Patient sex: F
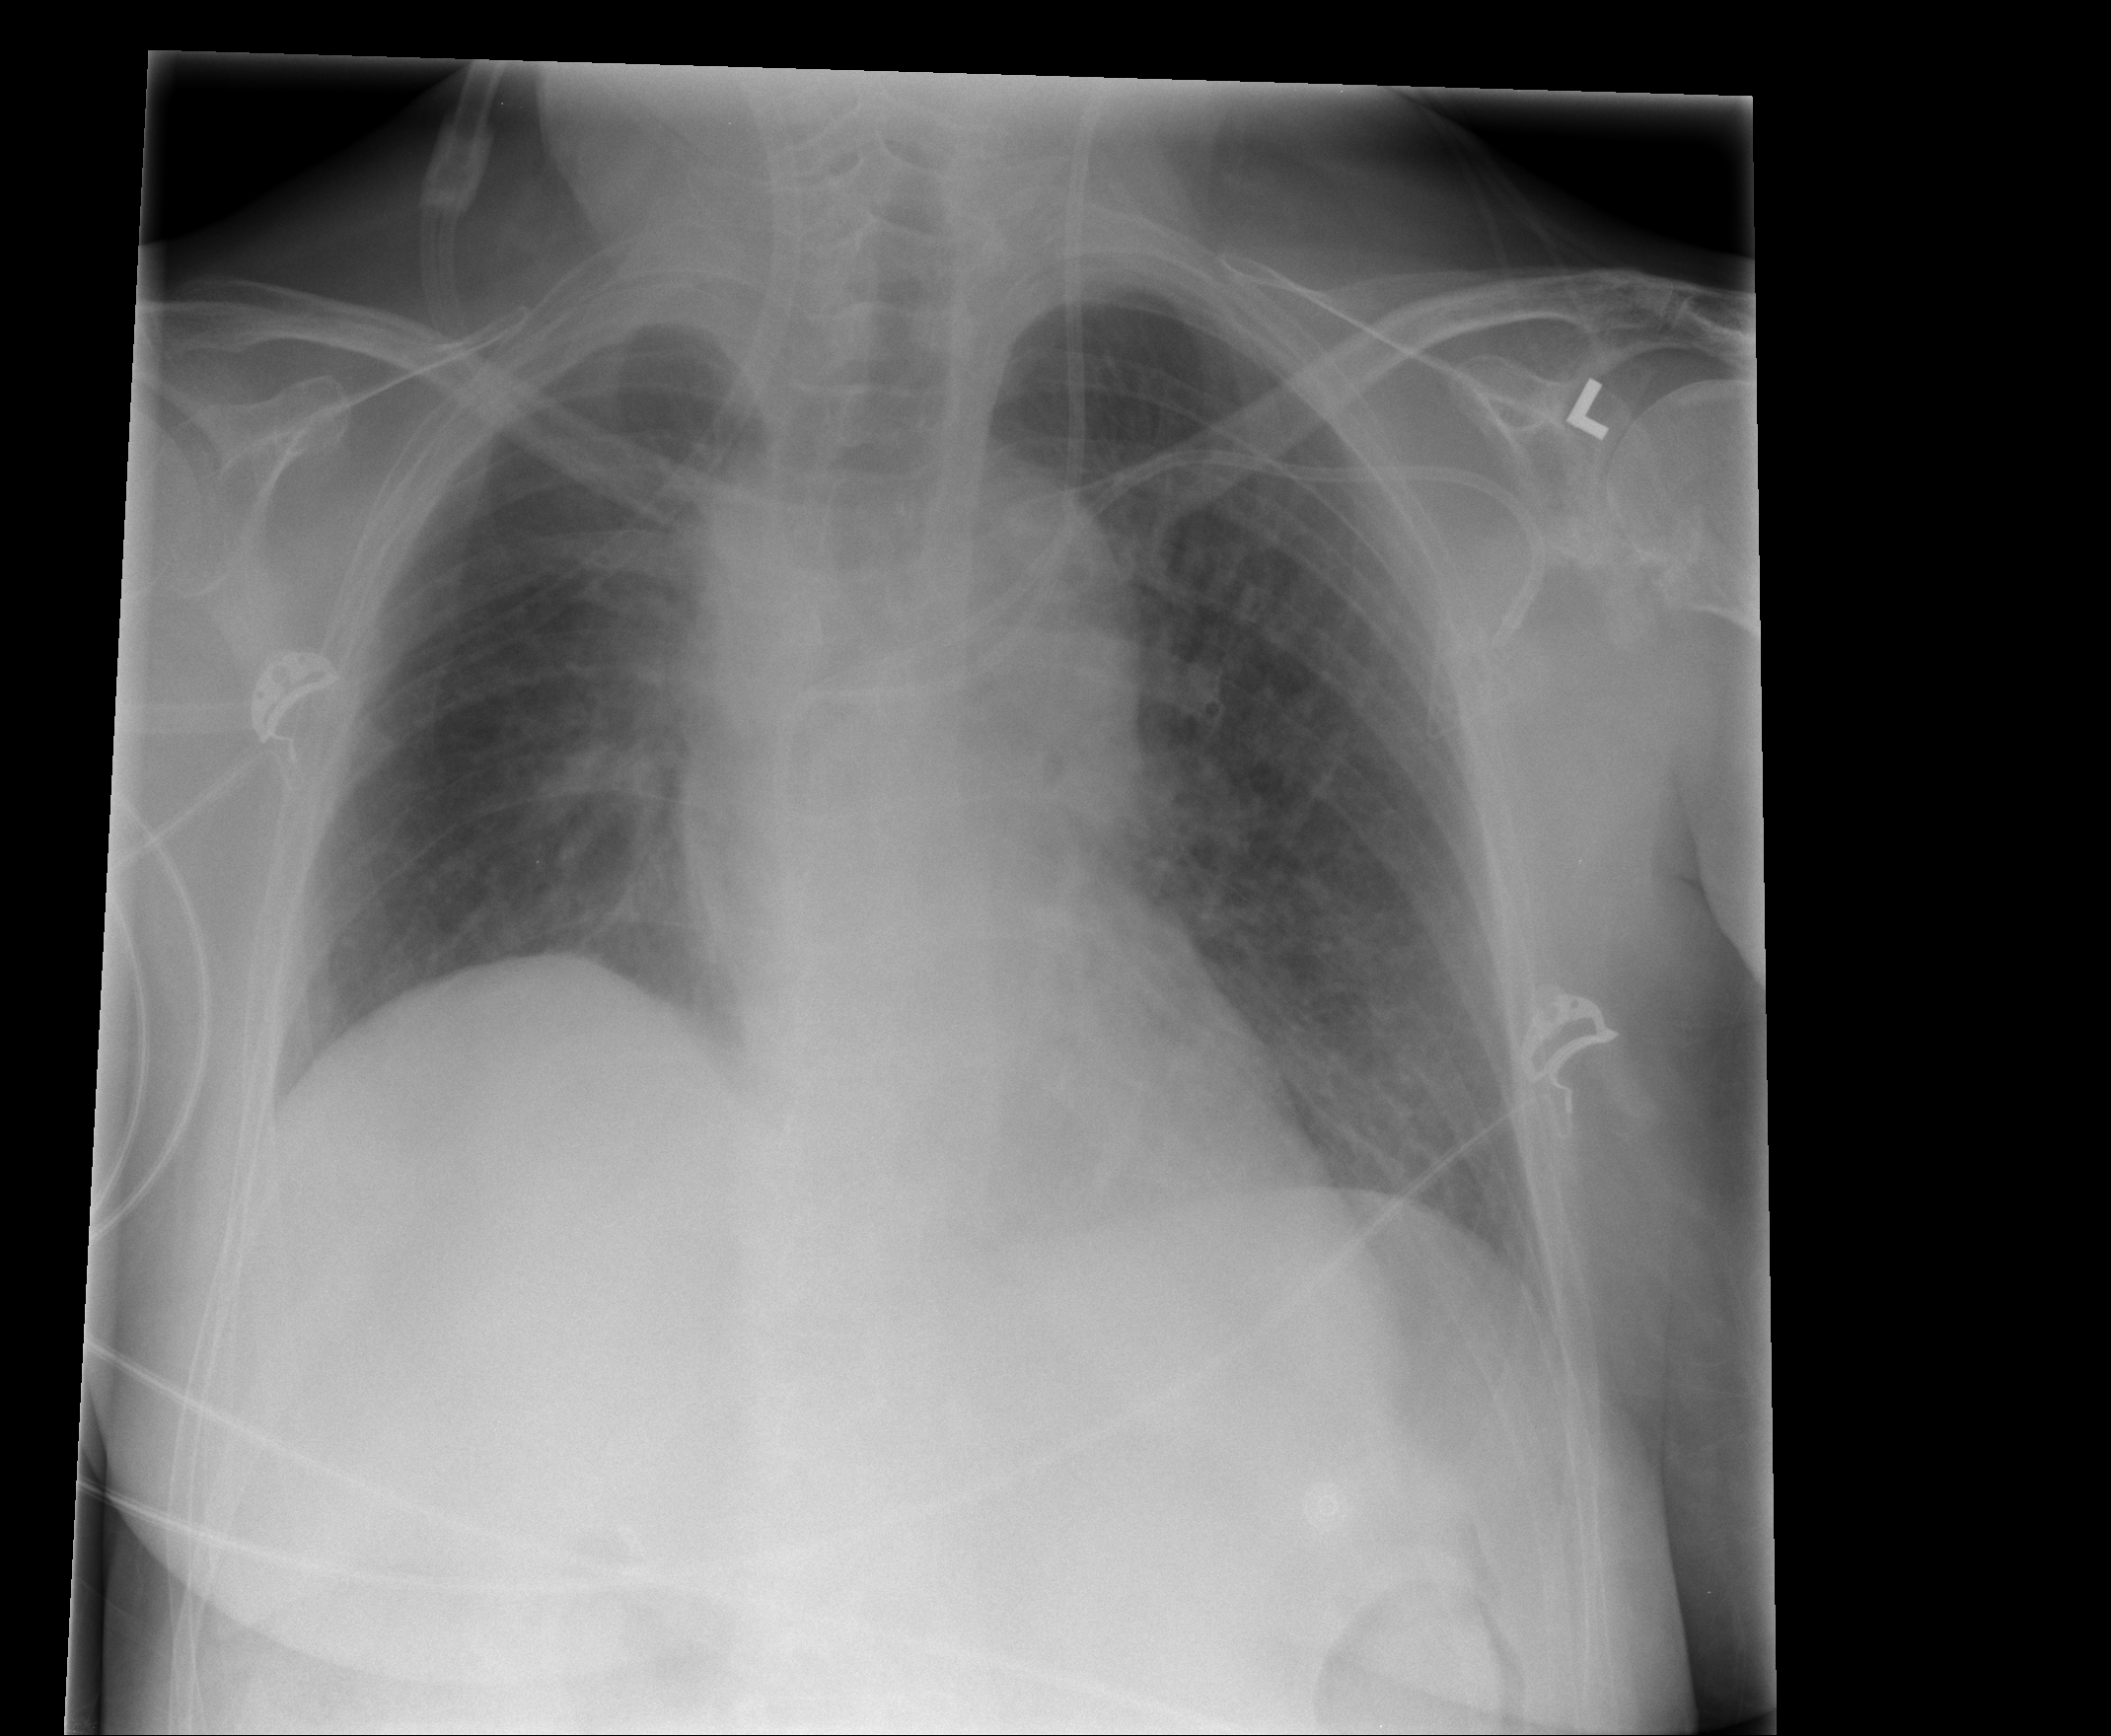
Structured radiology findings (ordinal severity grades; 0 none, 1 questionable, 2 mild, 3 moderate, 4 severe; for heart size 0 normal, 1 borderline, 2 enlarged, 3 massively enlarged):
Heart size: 0
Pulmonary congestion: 1
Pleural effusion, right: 0
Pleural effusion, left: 0
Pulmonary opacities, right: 1
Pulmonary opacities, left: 2
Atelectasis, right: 1
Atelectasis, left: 2